Interaction volume radius: 10 \u00c5
Interaction volume height: 15 \u00c5
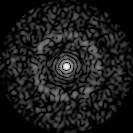
Disorder parameter: 0.8434